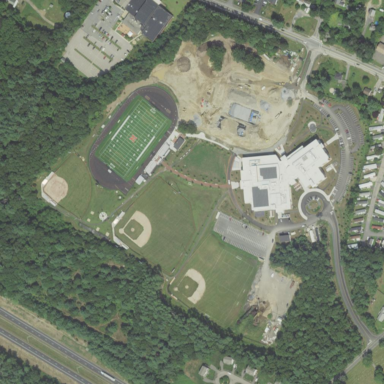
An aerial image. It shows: School.